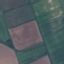
Land use / land cover: AnnualCrop